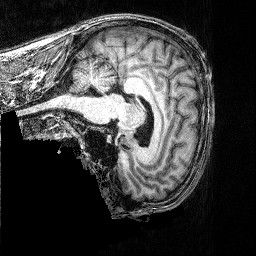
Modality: T1w
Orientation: sagittal
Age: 33
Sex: male
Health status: ill
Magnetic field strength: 3 T
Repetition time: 2.53 s
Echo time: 0.00331 s